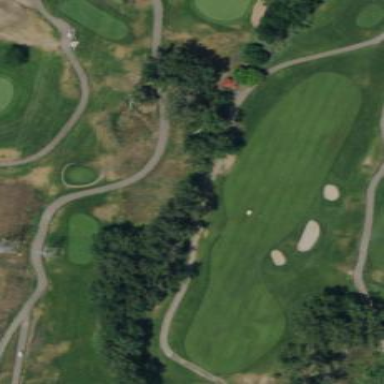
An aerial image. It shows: Well-maintained golf fairway within grassy area designated for the sport of golf.